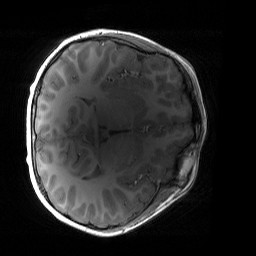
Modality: T1w
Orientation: axial
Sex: male
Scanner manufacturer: siemens
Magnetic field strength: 3 T
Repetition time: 1.9 s
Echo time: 0.00243 s